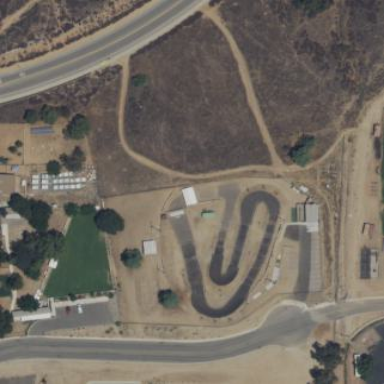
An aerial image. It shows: Sports center dedicated to motocross.